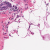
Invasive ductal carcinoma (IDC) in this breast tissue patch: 0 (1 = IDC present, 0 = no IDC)